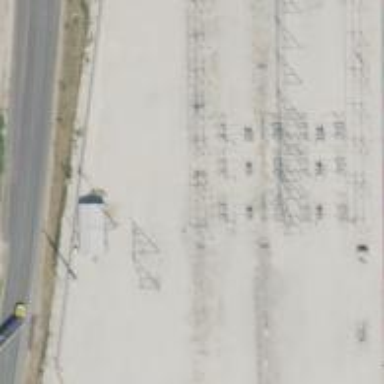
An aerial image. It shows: Switch for power supply.